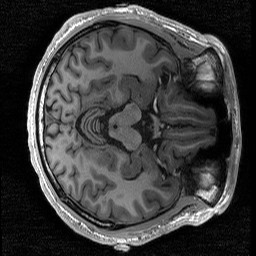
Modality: T1w
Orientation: axial
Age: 19
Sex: male
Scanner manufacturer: siemens
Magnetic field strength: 3 T
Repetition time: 2.53 s
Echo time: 0.00219 s